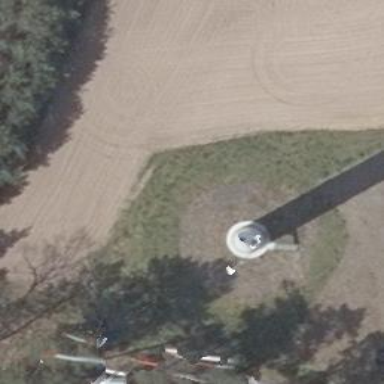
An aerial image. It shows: Wind generator is in the picture.